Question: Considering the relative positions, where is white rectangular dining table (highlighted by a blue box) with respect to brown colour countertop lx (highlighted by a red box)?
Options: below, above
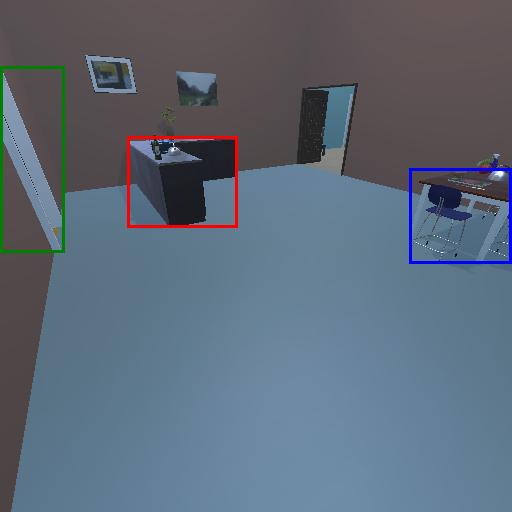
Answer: below